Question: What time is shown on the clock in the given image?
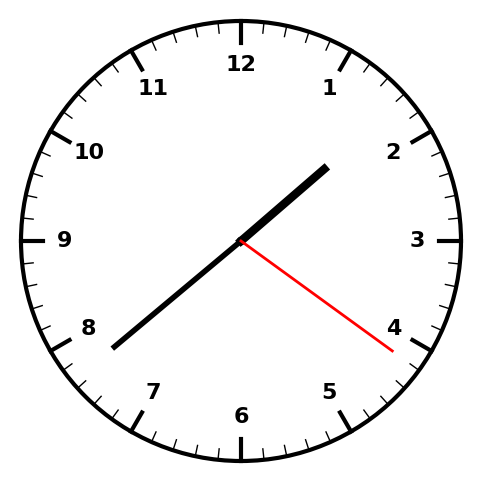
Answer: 01:38:21